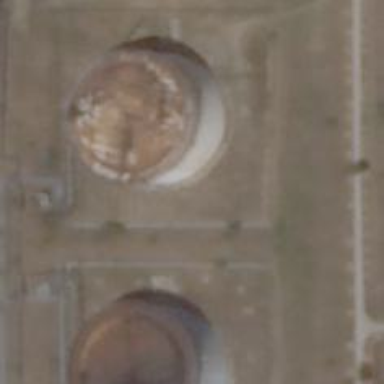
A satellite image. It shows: Storage tank building.